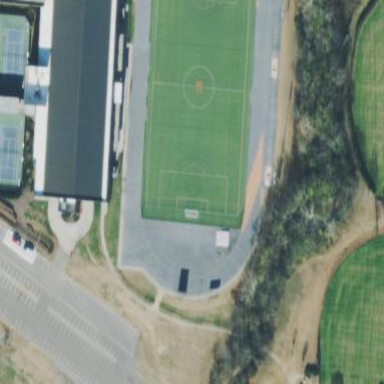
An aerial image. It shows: Grass pitch designated for soccer.